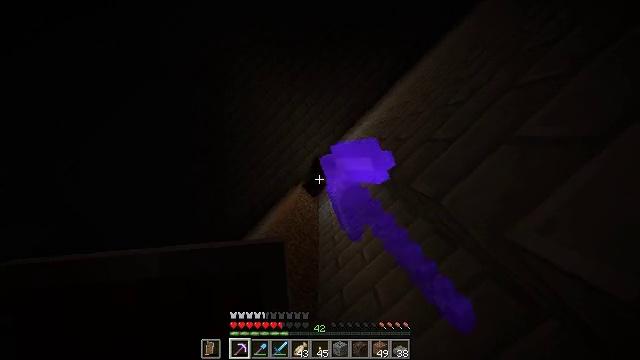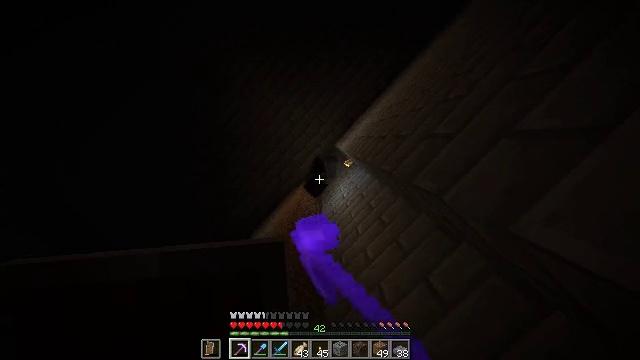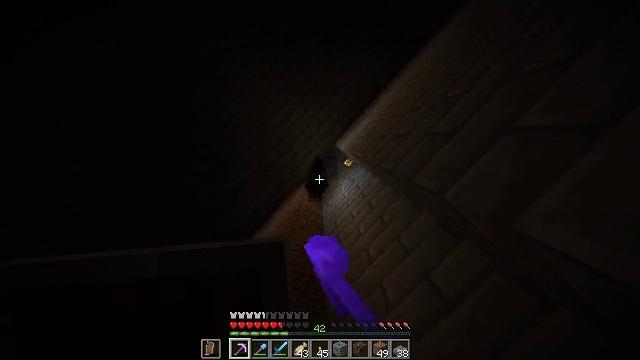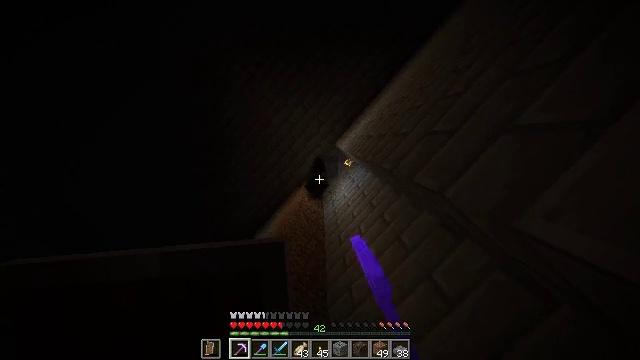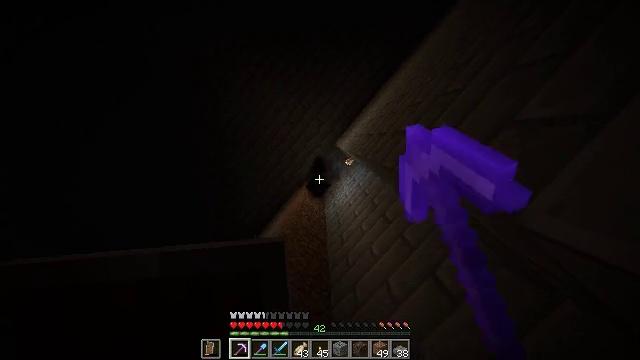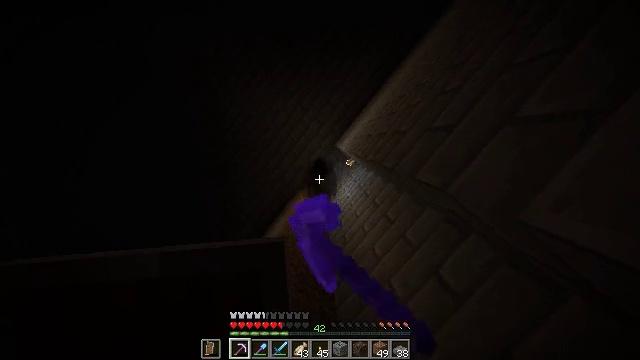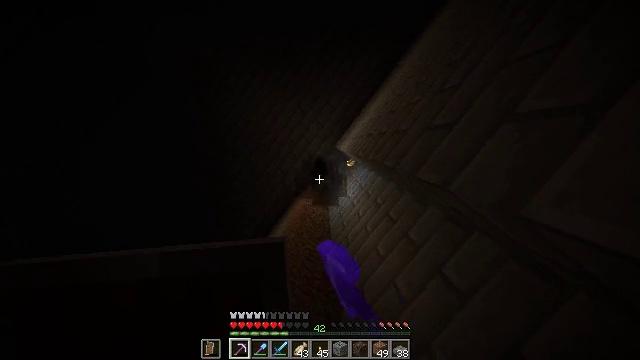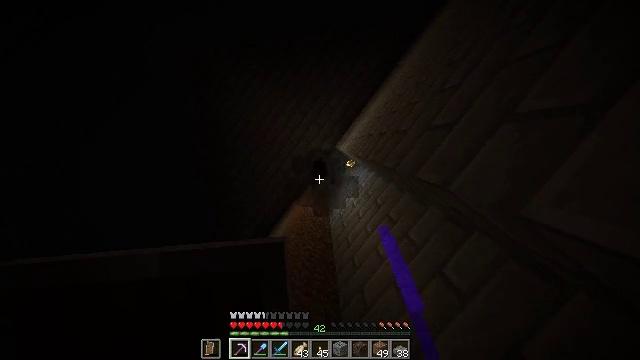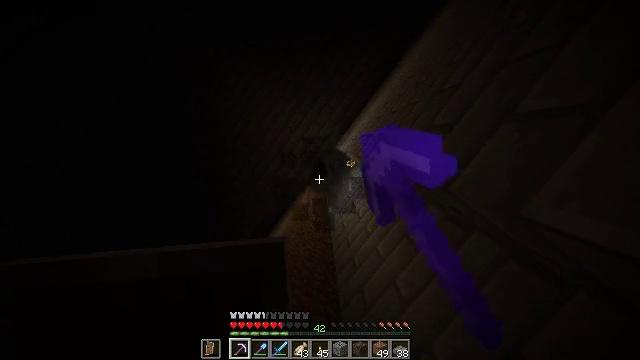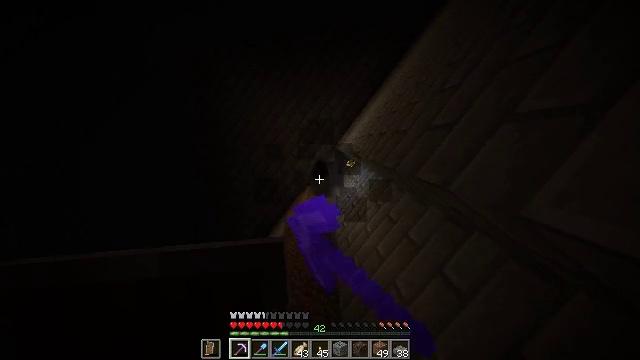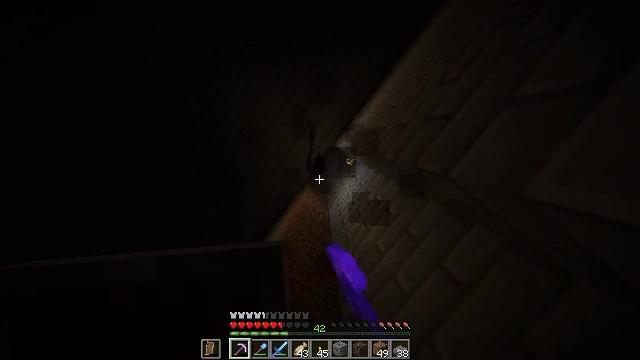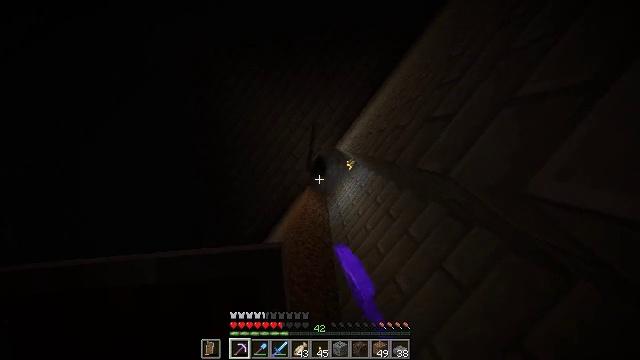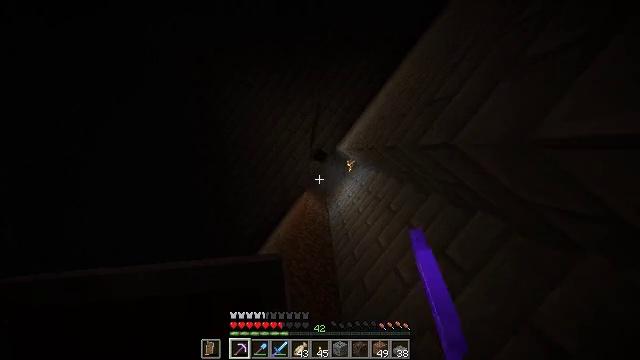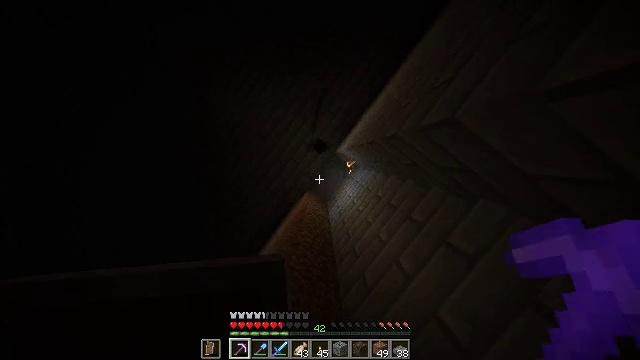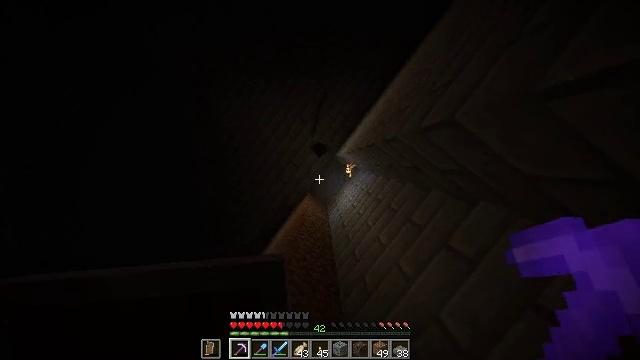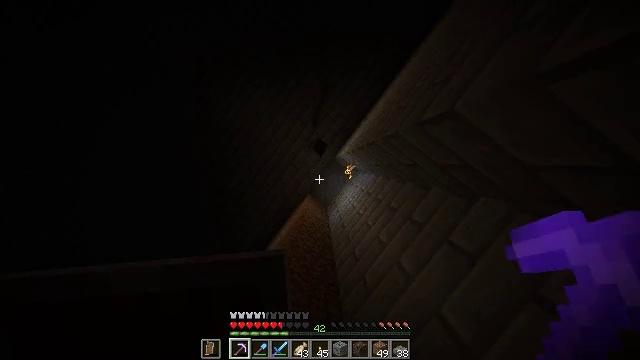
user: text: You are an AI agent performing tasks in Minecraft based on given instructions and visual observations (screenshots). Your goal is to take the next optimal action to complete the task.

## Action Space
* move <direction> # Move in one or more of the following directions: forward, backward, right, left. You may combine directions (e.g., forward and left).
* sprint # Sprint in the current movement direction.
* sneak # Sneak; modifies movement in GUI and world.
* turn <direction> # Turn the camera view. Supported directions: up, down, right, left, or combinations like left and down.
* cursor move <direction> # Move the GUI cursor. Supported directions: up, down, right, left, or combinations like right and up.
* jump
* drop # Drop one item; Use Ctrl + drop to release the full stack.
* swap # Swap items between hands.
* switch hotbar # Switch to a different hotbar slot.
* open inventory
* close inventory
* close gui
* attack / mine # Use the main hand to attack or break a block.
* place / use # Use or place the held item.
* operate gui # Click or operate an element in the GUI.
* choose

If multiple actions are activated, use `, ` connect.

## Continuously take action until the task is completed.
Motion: motion action
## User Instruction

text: Recycle the black stained glass pane.
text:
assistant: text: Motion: turn left, attack / mine
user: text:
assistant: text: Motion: attack / mine
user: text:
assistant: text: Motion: attack / mine
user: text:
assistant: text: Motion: turn left, attack / mine
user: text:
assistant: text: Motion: turn left, attack / mine
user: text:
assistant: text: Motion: turn left, attack / mine
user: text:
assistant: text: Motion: attack / mine
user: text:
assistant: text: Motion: attack / mine
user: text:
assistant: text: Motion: attack / mine
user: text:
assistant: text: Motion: move forward, attack / mine
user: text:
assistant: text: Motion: move forward, attack / mine
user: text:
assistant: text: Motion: move forward, turn up, attack / mine
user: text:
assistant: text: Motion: turn up, attack / mine
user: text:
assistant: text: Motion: attack / mine
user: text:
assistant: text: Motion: attack / mine
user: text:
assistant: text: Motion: attack / mine
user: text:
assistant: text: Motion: attack / mine
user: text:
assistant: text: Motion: turn up, attack / mine
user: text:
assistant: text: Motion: turn up, attack / mine
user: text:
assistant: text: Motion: turn up, attack / mine
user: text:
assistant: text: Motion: turn up, attack / mine
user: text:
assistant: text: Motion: attack / mine
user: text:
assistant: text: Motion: attack / mine
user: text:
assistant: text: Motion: no_op
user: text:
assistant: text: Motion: turn right and up
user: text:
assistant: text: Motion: turn up
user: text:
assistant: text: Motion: no_op
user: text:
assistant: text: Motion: turn right
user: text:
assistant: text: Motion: turn right and down
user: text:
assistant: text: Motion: no_op